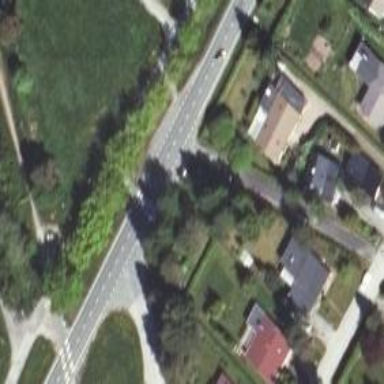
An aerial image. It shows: Uncontrolled zebra crossing on the road.